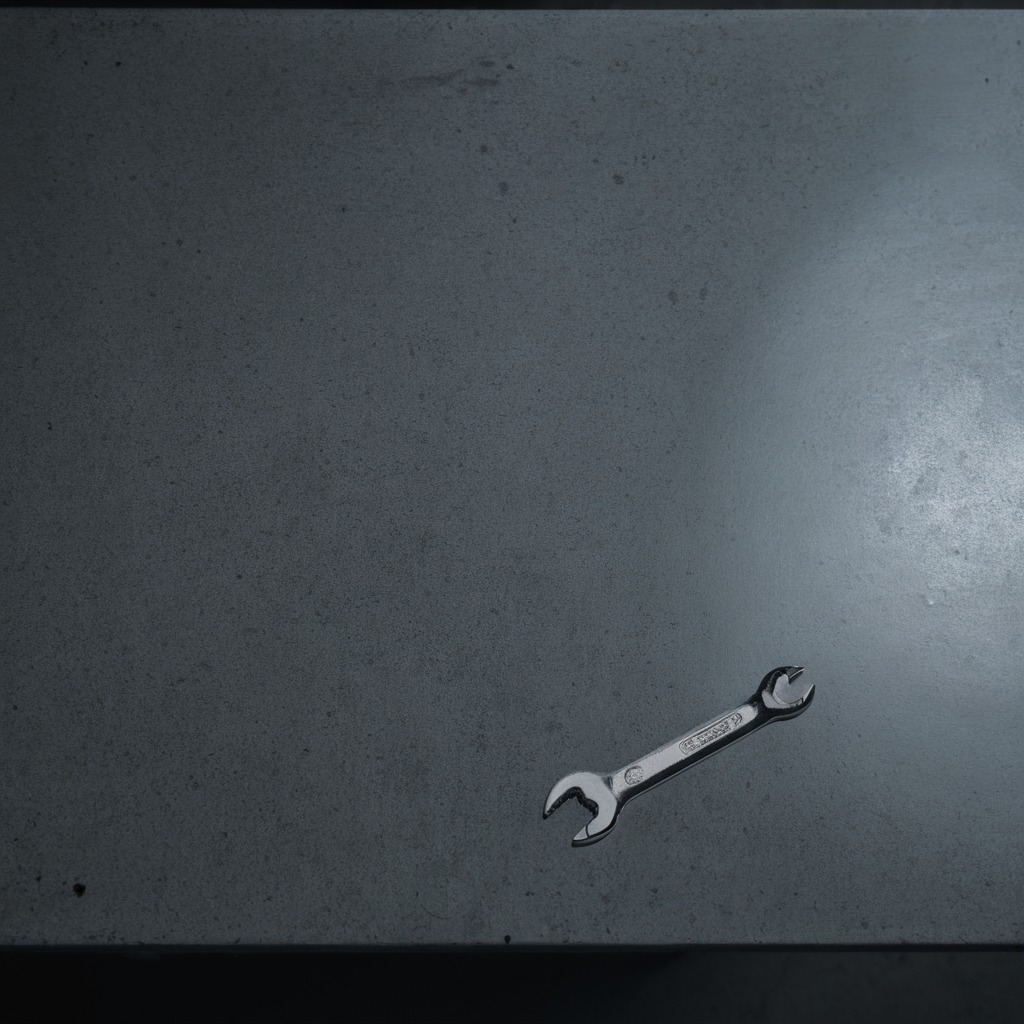
An wrench is lying on a clean granite table inside a workshop at night.